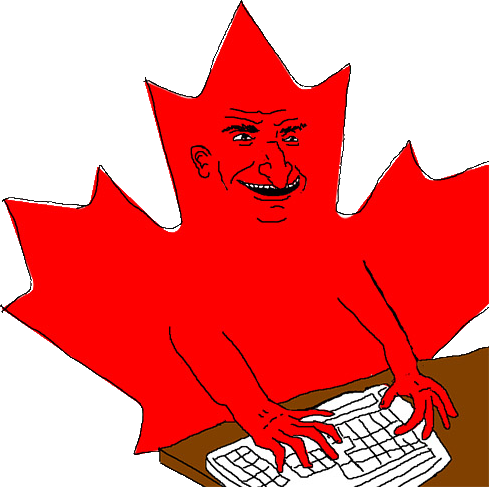
Label: 5_Bruce